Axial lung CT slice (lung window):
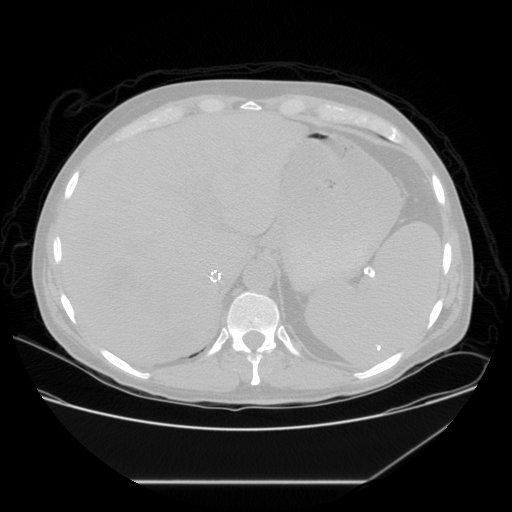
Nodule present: no